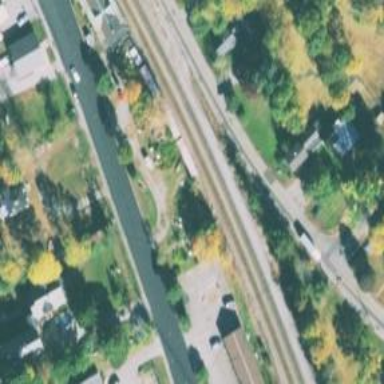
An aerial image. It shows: Abandoned railway.